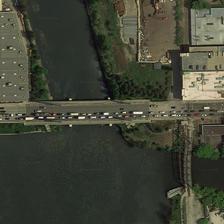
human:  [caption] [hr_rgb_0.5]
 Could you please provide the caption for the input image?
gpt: what stand next to the bridge are dense factory buildings .

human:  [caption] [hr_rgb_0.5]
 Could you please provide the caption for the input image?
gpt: two vertical bridges are on the bifurcation of a river .

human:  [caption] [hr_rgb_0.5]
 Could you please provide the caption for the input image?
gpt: many cars are running on a bridge over a river with several buildings on one sides of it .

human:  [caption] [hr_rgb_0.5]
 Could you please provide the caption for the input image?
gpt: several buildings and some green trees are close to branches of a river with two bridges .

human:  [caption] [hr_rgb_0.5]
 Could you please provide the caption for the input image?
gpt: many cars are running on a bridge over a river with several buildings on one sides of it .